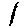
Label: zigzag